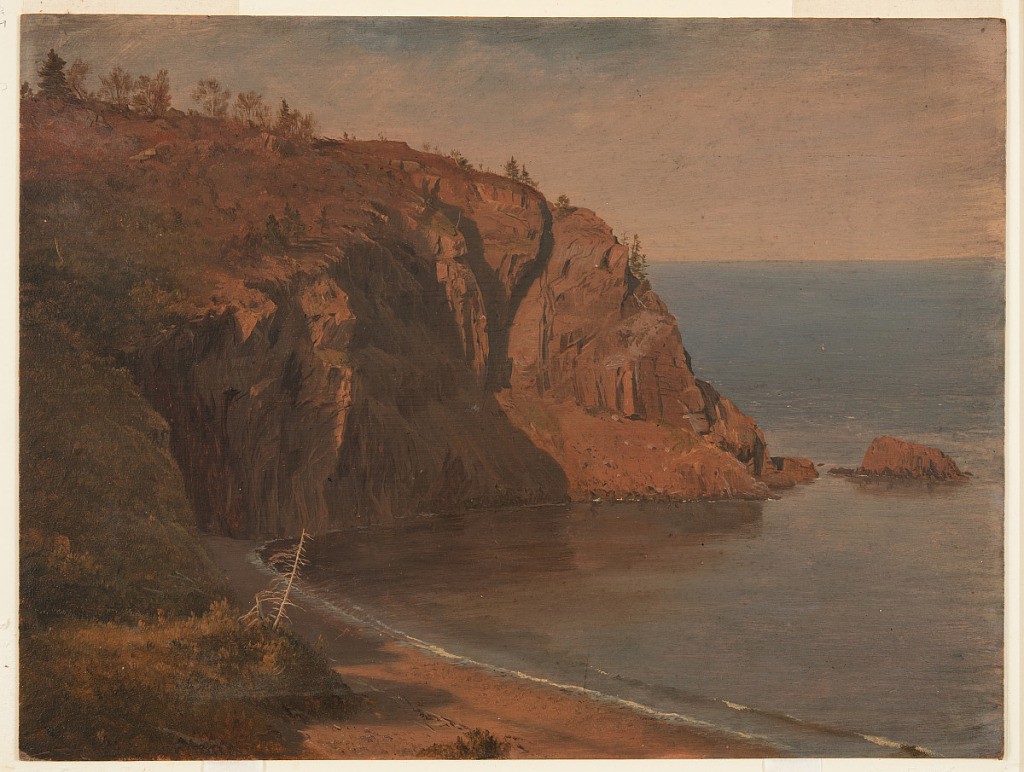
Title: Coast of Grand Manan Island, Canada
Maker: Frederic Edwin Church, American, 1826–1900
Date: August or September 1851
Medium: Oil and graphite on paperboard
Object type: Drawing
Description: Landscape sketch showing a view of the cliff-strewn coastline of Grand Manan Island off the coast of Canada, possibly near Southwest Head. In the foreground, a sandy beach curves from the lower right corner into the middle distance at center left, while grassy bluffs ascend from the beach and out of frame at left. A rugged and nearly vertical cliff dominates the composition at center, and is partly enshrouded due to the sun's low position. The top of the cliff is lightly wooded with several trees. A rocky outcropping is semi-submerged just beyond the tip of the cliff, while the ocean extends into the background at right. The sky above is hazy.